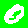
Digit: 0